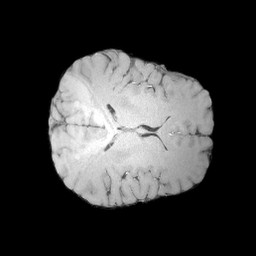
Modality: MP2RAGE
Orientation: axial